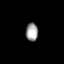
Tissue: lung
Cell type: Fibroblasts
Senescence score: 0.6003
Nuclear area (px): 215
Mean DAPI intensity: 159